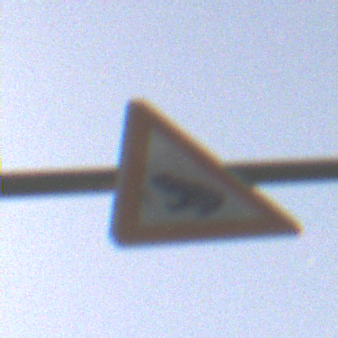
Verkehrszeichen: AmphibienwanderungRechts
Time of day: Night
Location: Outdoor (Nature)
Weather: Clear
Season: NotSpecified
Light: Natural